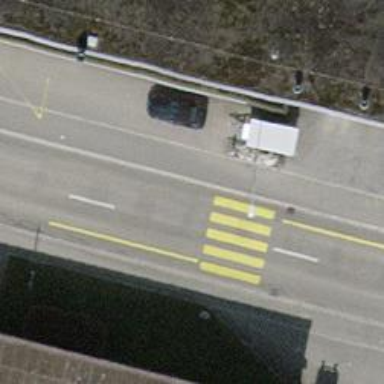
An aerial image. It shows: Uncontrolled footway crossing with markings.